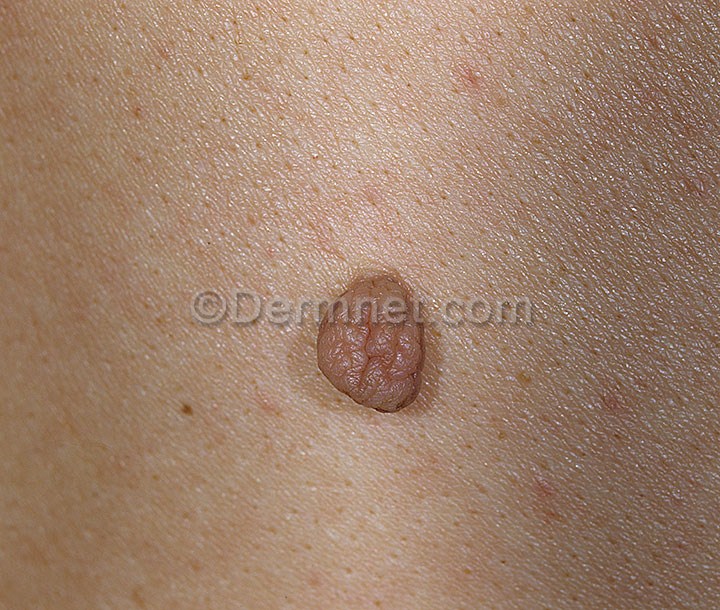
Disease: Melanoma Skin Cancer Nevi and Moles